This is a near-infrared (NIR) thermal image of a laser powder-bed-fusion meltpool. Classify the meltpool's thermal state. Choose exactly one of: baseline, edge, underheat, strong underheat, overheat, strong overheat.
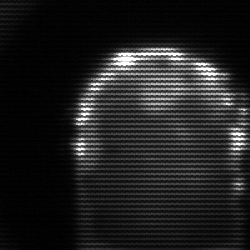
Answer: baseline